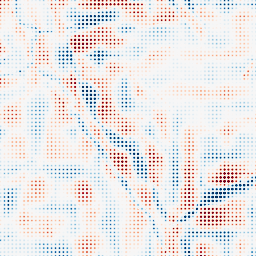
Category: wavelet
Decomposition family: wavelet_reverse_biorthogonal
Decomposition parameters: wavelet: rbio4.4
level: 5
Upsampling method: sinc_blackman
Upsampling parameters: scale: 8
kernel_size: 4
Upsampling scale: 8